Interaction volume radius: 10 \u00c5
Interaction volume height: 15 \u00c5
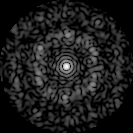
Disorder parameter: 0.7919